Question: For the part of database below I need find what team in season scored most goals per one match.

For that I used methods
'''
public List<Tour> GetAllTours(Guid seasonGuid){...}
'''
and
'''
public List<SimpleMatch> GetMatches(Guid tour)
{
using (var db = new ConnectToDb())
{
if (!db.Matches.Any()) return new List<Match>();
var matches = db.Matches;
var matchesToReturn = new List<Match>();
foreach (var item in
matches
.Include(x => x.Home)
.Include(x => x.Guest)
.Include(x => x.Result)
.Include(x => x.Tour))
{
if (item.Tour.Id != tour)
matchesToReturn.Add(item);
}
return matchesToReturn;
}
}
'''
and
'''
public List<SimpleTeam> GetTeamMostGoalInSeason(List<Match> matches){...}
'''
where 'SimpleTeam' is a team with count goals, if teams with max count == many, used 'List'
it's method not tiny, and I don't know how do this with LINQ query.
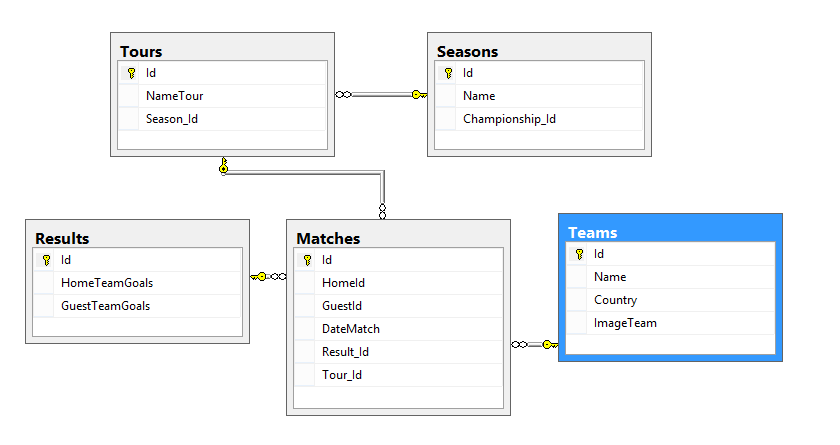
Answer: Not very efficient, but my idea would be something like this:
'''
matches.SelectMany(match => new[] {
new TeamScore {
TeamId = match.HomeId,
Goals = match.Result.HomeTeamGoals
},
new TeamScore {
TeamId = match.GuestId,
Goals = match.Result.GuestTeamGoals
}
})
.GroupBy(score => score.Goals)
.OrderByDescending(group => group.Key)
.First()
.Select(score => score.TeamId);
'''
where TeamScore is a simple struct.
This will return an IEnumerable with all the teams that scored the most goals (if it was the same number). You will probably have to change some of the property names or other details. I'm not familiar with LINQ to databases.
If you only want one, you could do First() but that would pick the first one and ignore others depending on the order. SingleOrDefault() would return null when it's a draw, if that's what you want.
EDIT: To get all matches in all tours, you would do something like this:
'GetAllTours(...).SelectMany(tour => GetMatches(tour))'
but since you're dealing with a database, you could just ask for all matches directly.